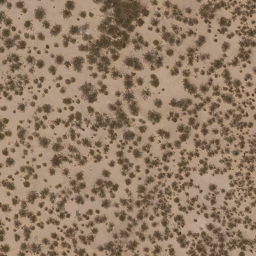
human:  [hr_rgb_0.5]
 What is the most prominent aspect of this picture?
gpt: chaparral